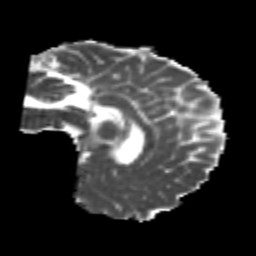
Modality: MD
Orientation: sagittal
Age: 20
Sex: male
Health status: healthy
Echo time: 0.074 s